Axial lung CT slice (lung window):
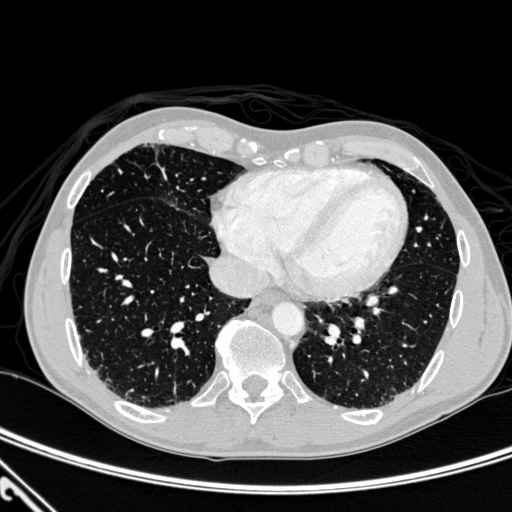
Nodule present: no